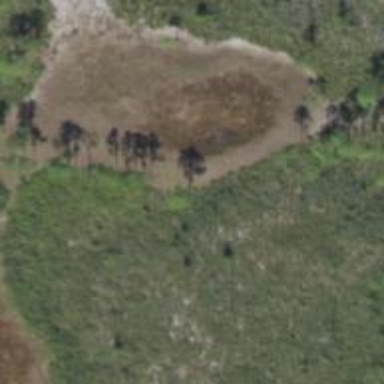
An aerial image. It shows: Beautiful wet meadow natural wetland.